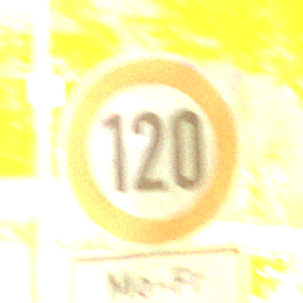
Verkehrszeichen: Geschwindigkeit120
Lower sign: ZeitangabenMitBeschraenkungAufWochentage2
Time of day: Night
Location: Outdoor (Urban)
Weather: PartlyCloudy
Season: NotSpecified
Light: Artificial